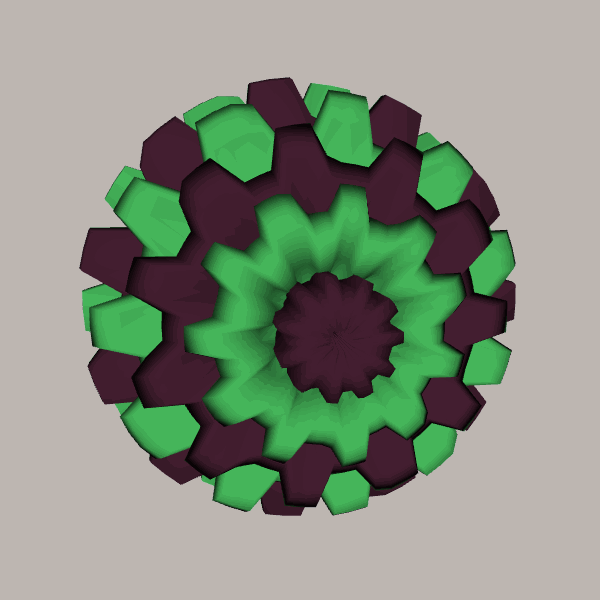
Background: light